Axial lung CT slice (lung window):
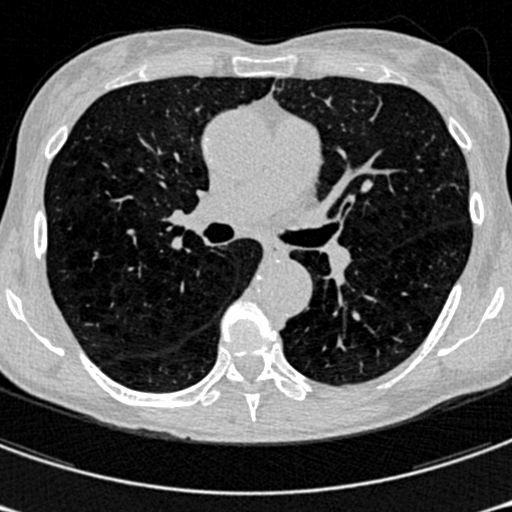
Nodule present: no